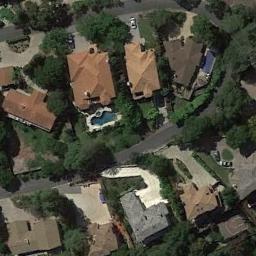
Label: medium_residential